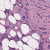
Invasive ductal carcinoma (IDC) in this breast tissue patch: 1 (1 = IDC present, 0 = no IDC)